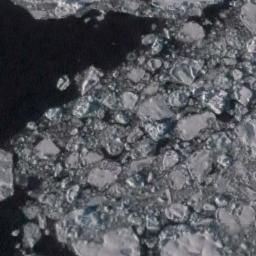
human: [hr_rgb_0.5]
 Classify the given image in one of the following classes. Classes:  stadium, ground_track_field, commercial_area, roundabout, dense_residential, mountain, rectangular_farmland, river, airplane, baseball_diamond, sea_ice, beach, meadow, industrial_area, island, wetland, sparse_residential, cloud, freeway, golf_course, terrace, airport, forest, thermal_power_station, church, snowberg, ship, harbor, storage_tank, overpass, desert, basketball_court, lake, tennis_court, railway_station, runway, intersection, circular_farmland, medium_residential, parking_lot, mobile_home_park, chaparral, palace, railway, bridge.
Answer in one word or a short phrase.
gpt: sea_ice